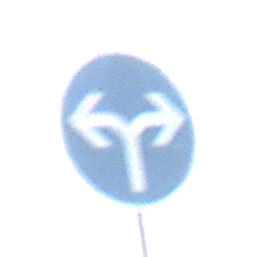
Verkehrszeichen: VorgeschriebeneFahrtrichtungRechtsOderLinks
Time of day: MorningAfternoon
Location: Outdoor (Suburban)
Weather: PartlyCloudy
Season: NotSpecified
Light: Natural